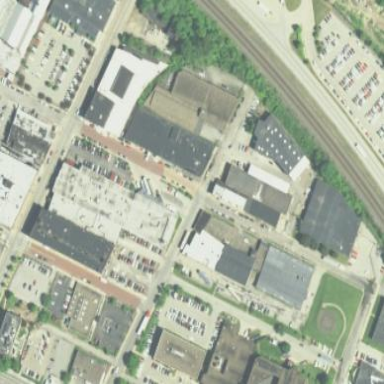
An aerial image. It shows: Commercial building.